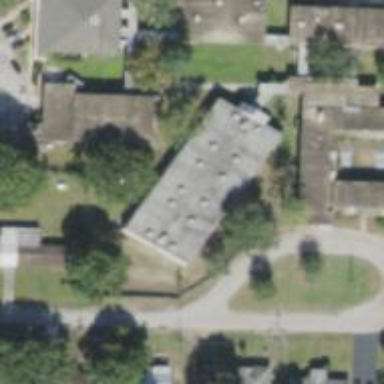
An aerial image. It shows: School building.